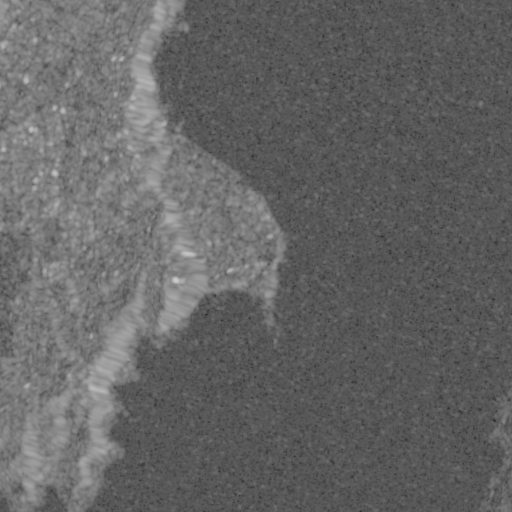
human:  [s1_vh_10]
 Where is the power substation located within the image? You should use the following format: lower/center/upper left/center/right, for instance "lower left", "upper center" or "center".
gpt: The power substation is located in the center left of the image.
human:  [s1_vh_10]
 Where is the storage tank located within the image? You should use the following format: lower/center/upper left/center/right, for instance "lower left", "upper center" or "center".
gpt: The storage tank is located in the lower left of the image.
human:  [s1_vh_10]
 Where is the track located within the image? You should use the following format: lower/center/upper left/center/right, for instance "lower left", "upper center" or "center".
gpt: The track is located in the center left of the image.
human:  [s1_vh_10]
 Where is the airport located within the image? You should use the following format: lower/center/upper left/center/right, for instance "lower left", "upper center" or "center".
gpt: There is no airport in the image.

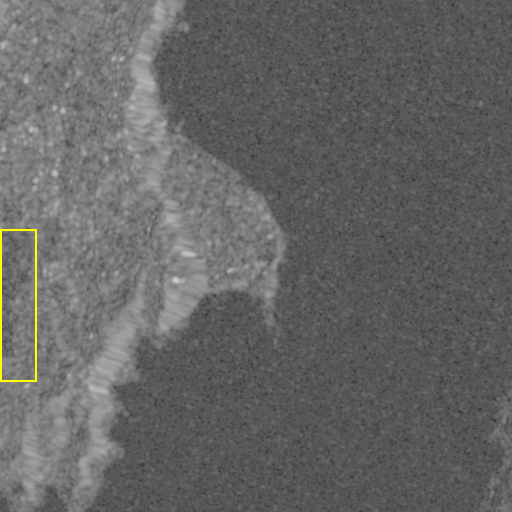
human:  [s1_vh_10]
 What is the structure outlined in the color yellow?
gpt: The structure outlined in yellow is a park.
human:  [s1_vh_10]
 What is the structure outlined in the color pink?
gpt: There is no pink outline.